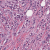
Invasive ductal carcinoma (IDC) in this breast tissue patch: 1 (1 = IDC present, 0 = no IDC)